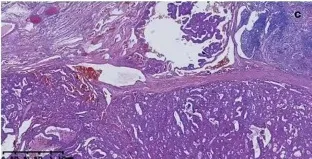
(C) Tumor thrombi can be seen inside the vessels.
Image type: pathology (h&e)